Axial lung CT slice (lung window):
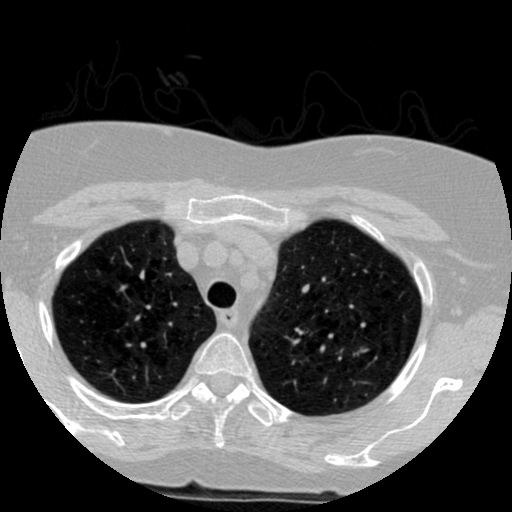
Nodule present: no